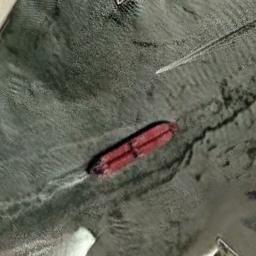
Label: ship